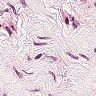
Metastatic tissue present: no